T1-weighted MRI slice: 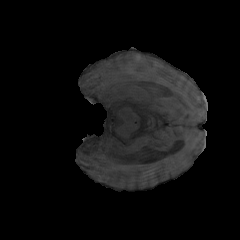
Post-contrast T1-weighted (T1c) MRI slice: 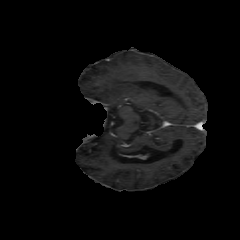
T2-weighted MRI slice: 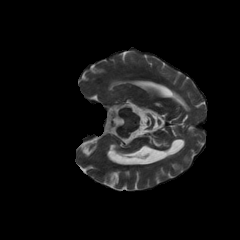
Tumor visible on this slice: yes